Question: The sitecore configuration code below works well in normal mode.
'''
<encodeNameReplacements>
<replace mode="on" find=" " replaceWith="-" />
</encodeNameReplacements>
'''
In Page editor mode the (Spaces) " " or not replaced with "-".
In Page Editor Mode:
If i try to remove image and insert new one; image is not displayed until i saved the page because the (Spaces) " " or not replaced with "-".

Am i missing anything, any ideas will be appreciated.
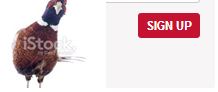
Answer: I had a problem with the 'encodeNameReplacements' messing up the media paths until I found <URL>.
After implementing this code in our project a 'dash' will replace the '%20' and the media images will still render.
## Sitecore 7.2 Upgrade Media Library Gotcha
<URL>
While upgrading a client to Sitecore 7.2 this section of the release notes gave us pause:
## Media API
When rendering media URLs, the system the configuration in the 'encodeNameReplacements' section to replace special characters in the URLs.
This so that media URLs the 'encodeNameReplacements' configuration. (323105, 314977)
## Summary:
media library URLs now use the 'encodeNameReplacements' configuration.